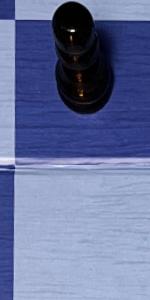
Label: Empty